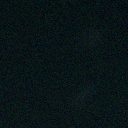
Screen state: off